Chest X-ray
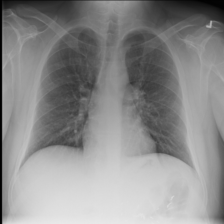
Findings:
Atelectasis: negative
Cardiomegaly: negative
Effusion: negative
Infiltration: negative
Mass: negative
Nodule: negative
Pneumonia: negative
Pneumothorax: negative
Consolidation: negative
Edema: negative
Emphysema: negative
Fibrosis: negative
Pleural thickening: negative
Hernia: negative